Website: walmart
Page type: gifting
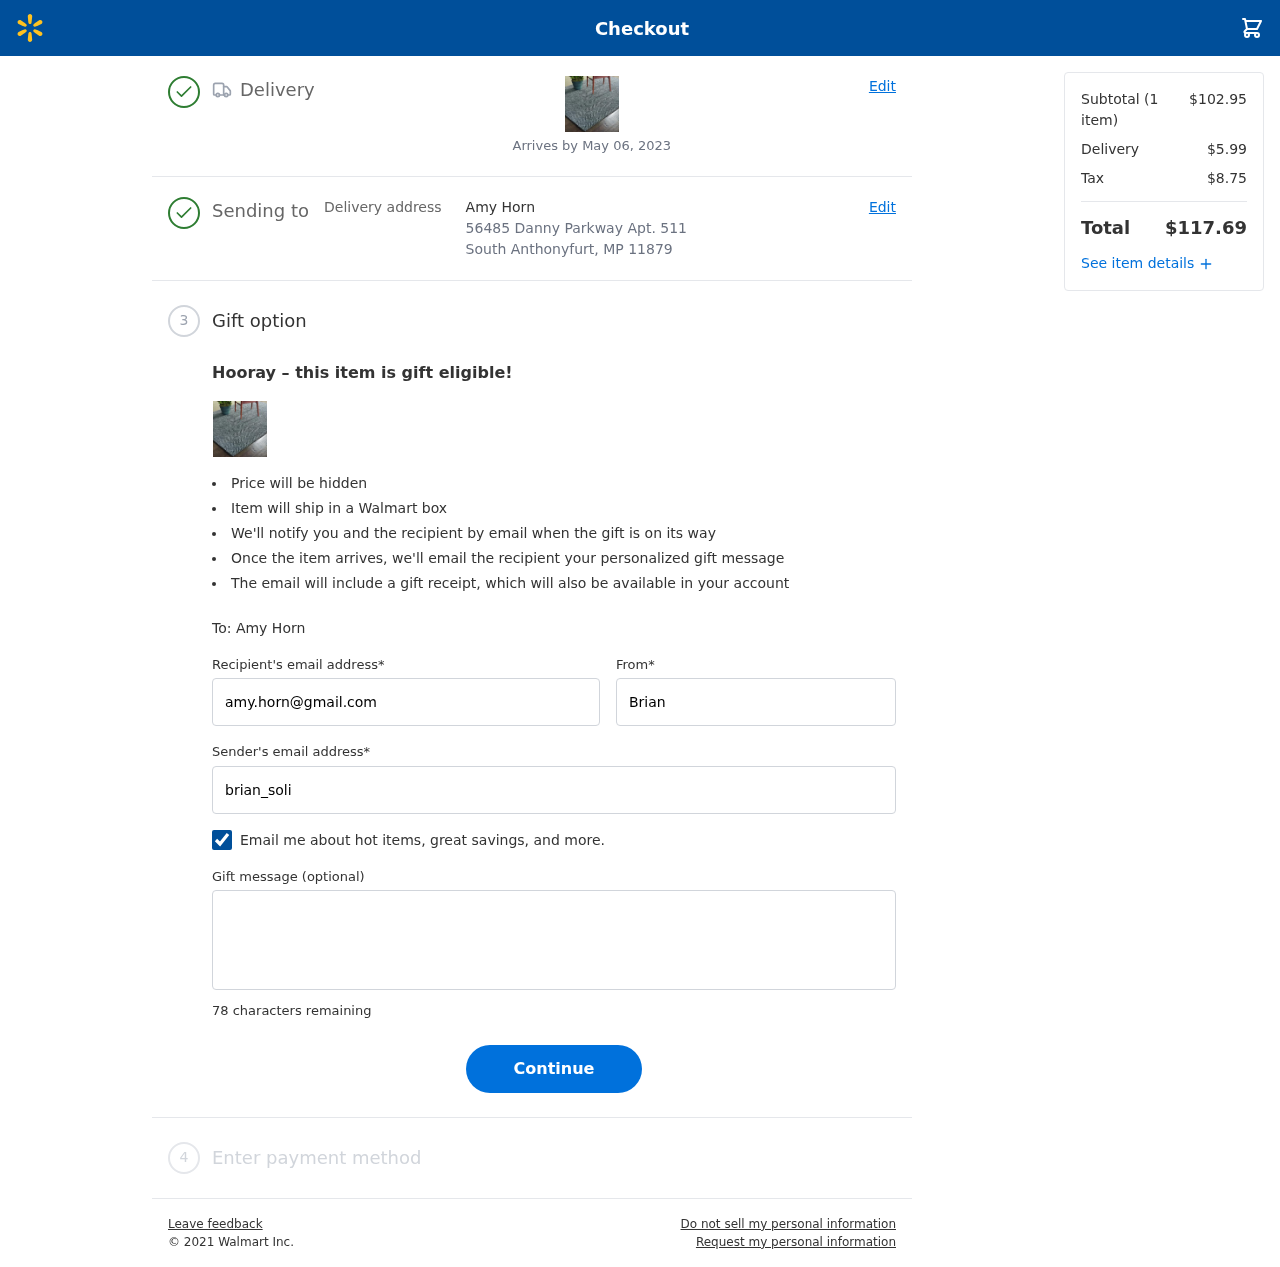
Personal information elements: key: PII_CITY_STATE_ZIP
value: South Anthonyfurt, MP 11879
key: PII_EMAIL
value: brian_solis@hotmail.com
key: PII_FIRSTNAME
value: Brian
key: PII_GIFT_EMAIL
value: amy.horn@gmail.com
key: PII_GIFT_FULLNAME
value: Amy Horn
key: PII_GIFT_MESSAGE
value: Happy housewarming, Amy! I know how much you love adding cozy touches to your space, so I thought this chevron rug would be the perfect fit to brighten up your new home. Can’t wait to see how it all comes together!
Brian
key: PII_STREET
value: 56485 Danny Parkway Apt. 511
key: PII_GIFT_FIRSTNAME
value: Amy
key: PII_GIFT_LASTNAME
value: Horn
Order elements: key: ORDER_DELIVERY_DATE
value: Arrives by May 06, 2023
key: ORDER_NUM_ITEMS
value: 1
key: ORDER_SUBTOTAL
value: $102.95
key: ORDER_SHIPPING_COST
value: $5.99
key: ORDER_TAX
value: $8.75
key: ORDER_TOTAL
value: $117.69